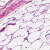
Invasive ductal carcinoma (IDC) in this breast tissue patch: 0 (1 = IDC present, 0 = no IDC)